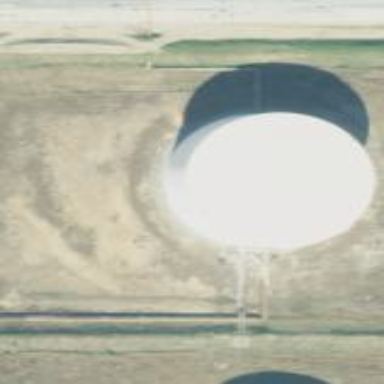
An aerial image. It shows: Storage tank building.